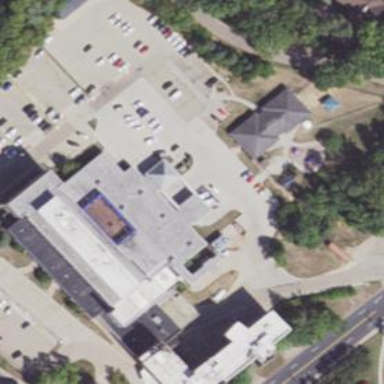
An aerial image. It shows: Clinic building providing healthcare services.